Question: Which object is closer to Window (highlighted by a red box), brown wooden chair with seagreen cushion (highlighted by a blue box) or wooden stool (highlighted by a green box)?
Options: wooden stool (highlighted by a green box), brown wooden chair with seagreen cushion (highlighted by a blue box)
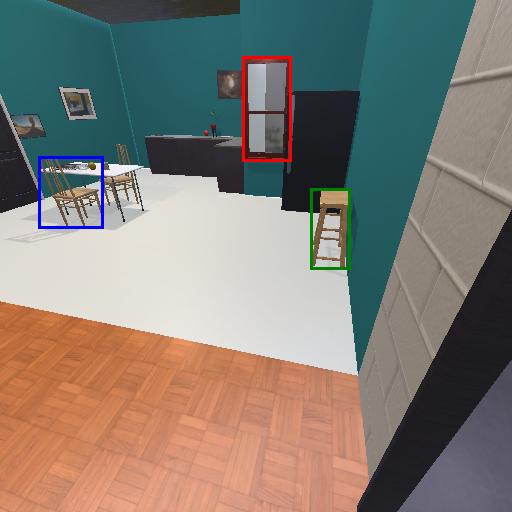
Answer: wooden stool (highlighted by a green box)